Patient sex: M
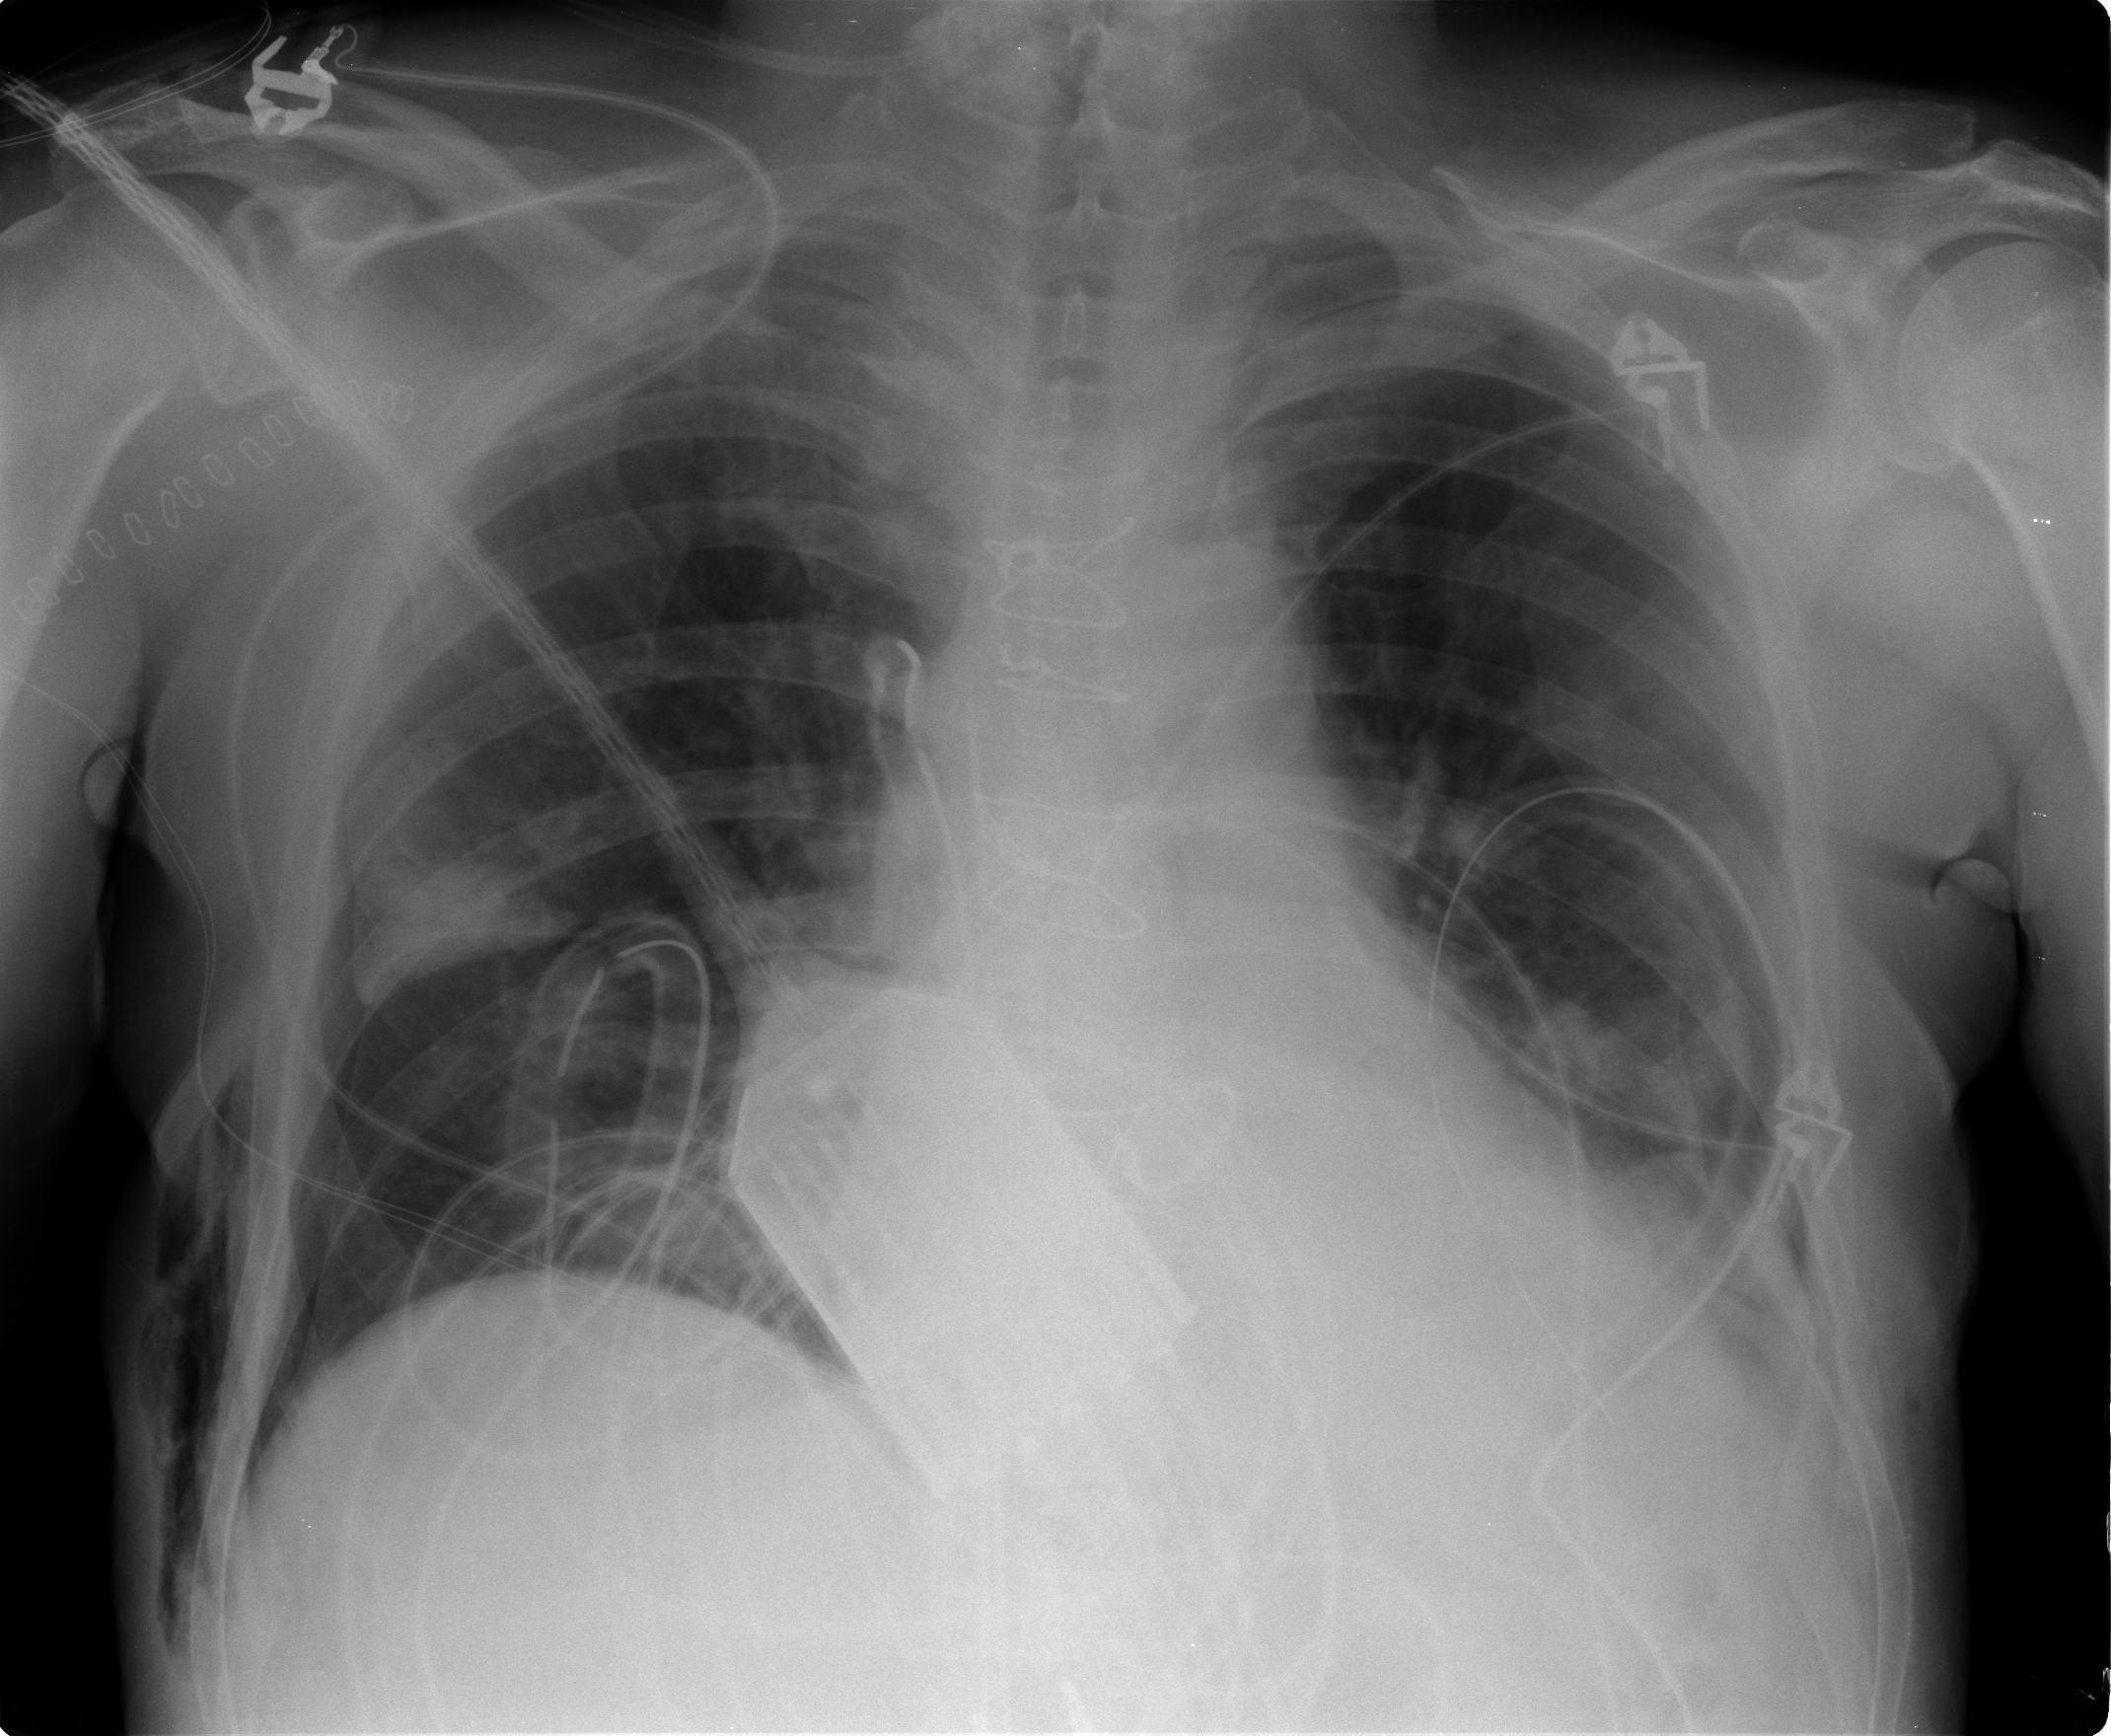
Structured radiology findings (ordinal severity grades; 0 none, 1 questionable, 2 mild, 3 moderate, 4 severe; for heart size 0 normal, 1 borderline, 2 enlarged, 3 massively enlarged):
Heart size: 1
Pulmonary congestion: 0
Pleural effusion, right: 0
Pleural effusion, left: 1
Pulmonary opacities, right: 0
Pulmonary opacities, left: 1
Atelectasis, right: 2
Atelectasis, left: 2